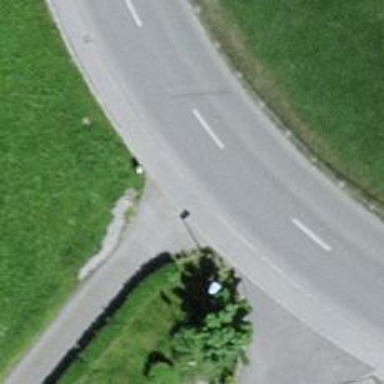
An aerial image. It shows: Unmarked road crossing.